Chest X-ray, PA view. Patient: 86 years old, sex M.
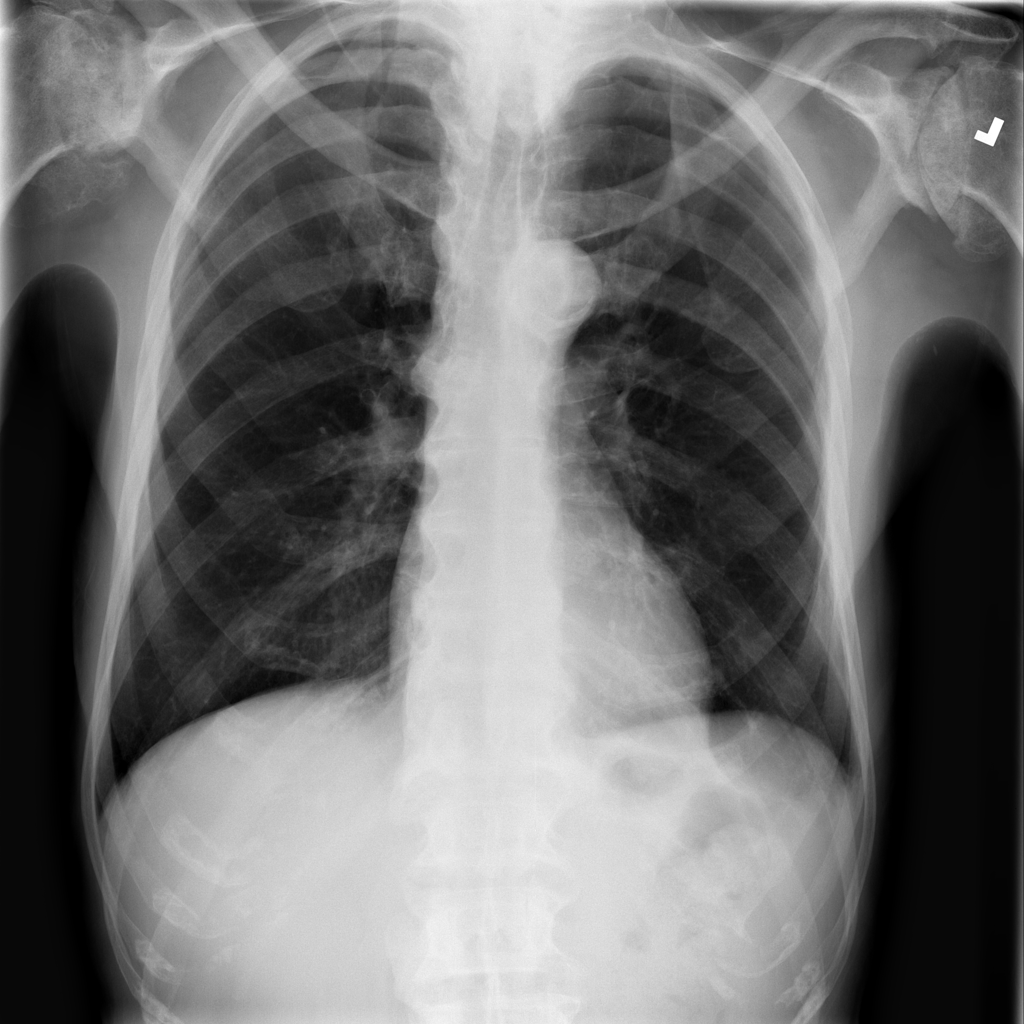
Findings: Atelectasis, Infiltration